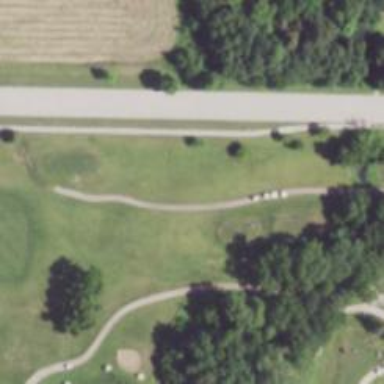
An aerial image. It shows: Path designated for golf carts.